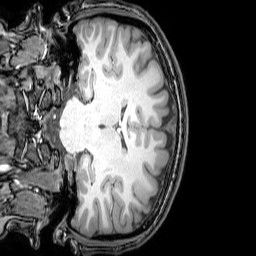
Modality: T1w
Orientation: coronal
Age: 20
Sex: female
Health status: healthy
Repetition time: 0.081 s
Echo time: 0.037 s